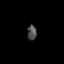
Tissue: lung
Cell type: Endothelial cells
Senescence score: 0.2193
Nuclear area (px): 136
Mean DAPI intensity: 76.471